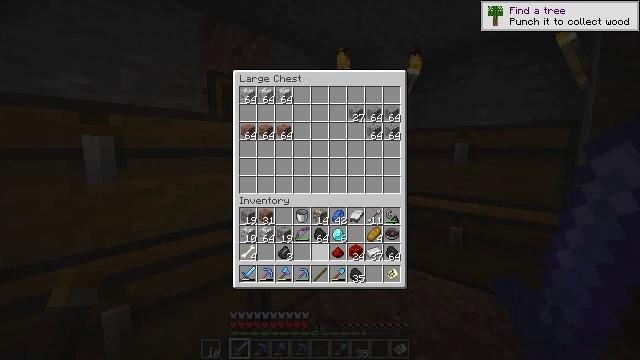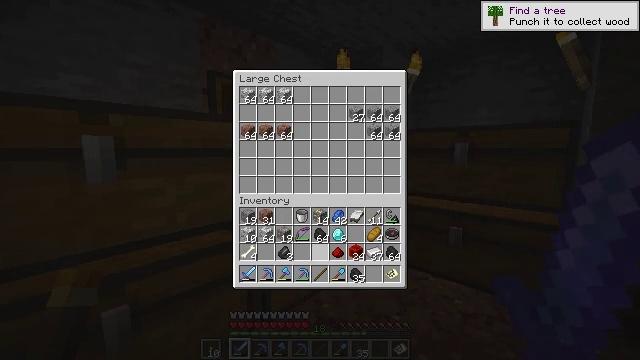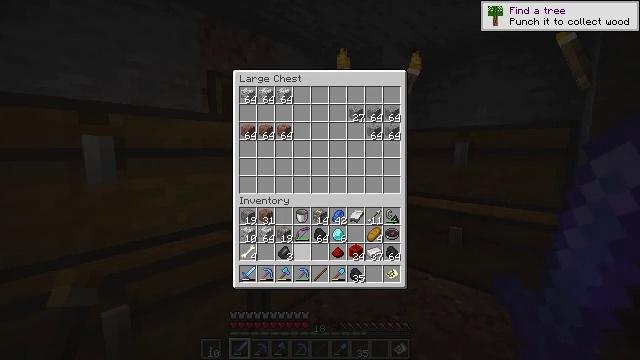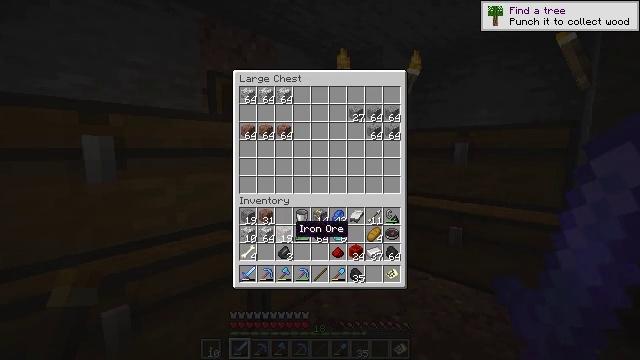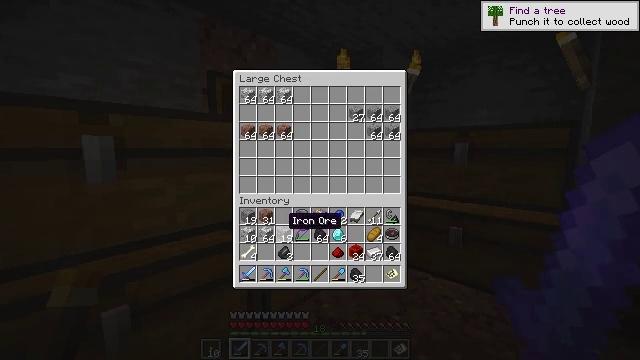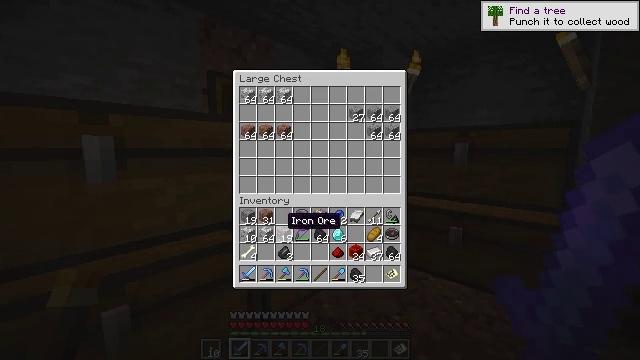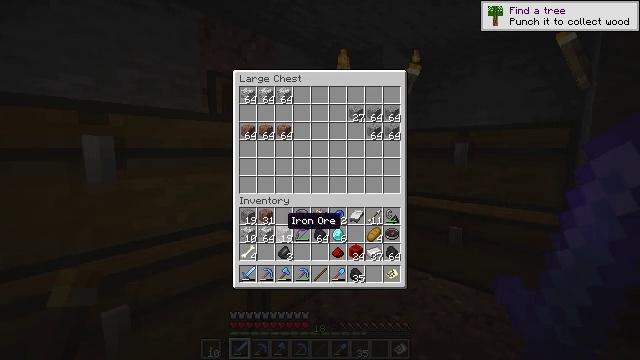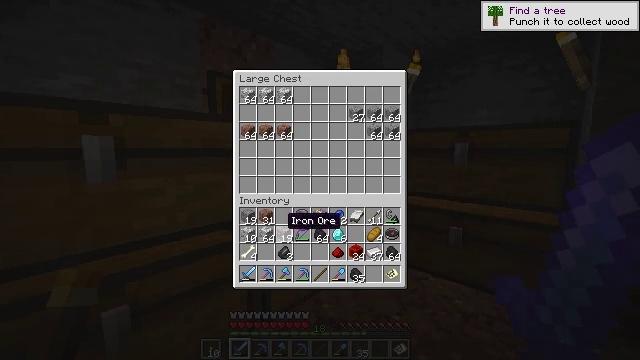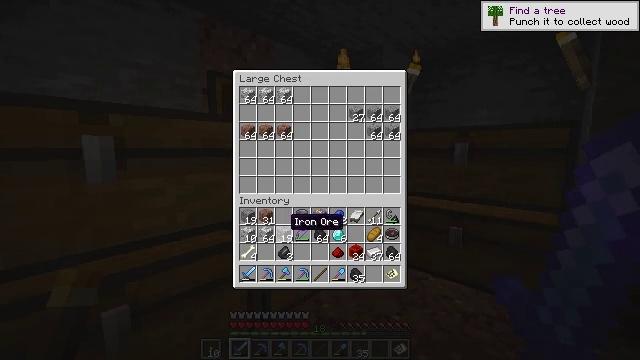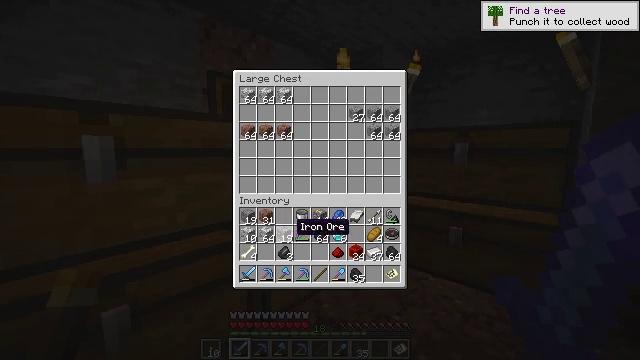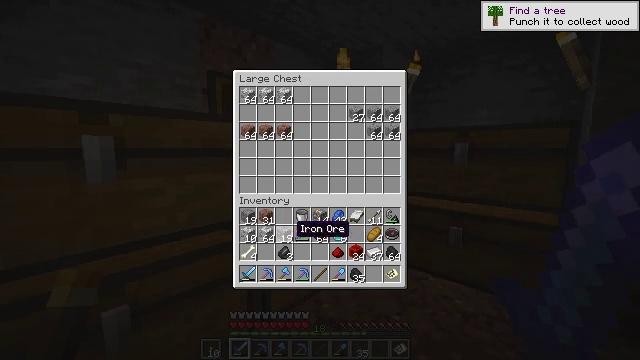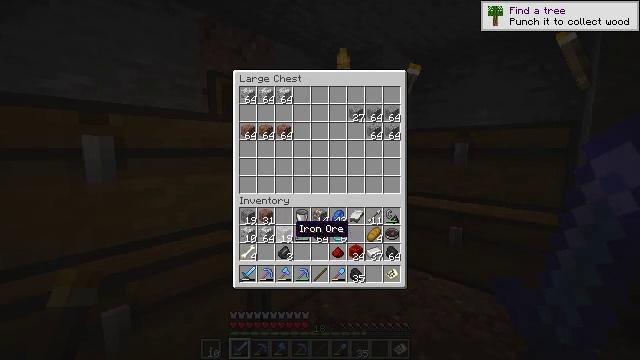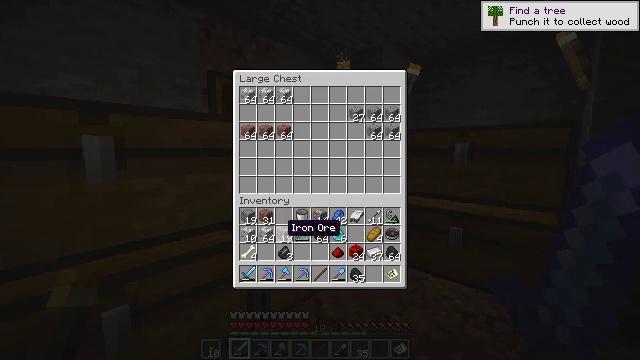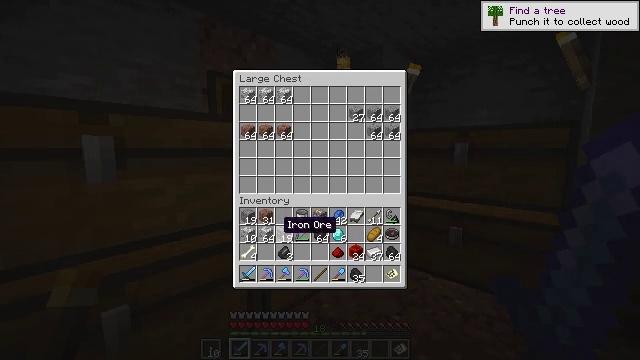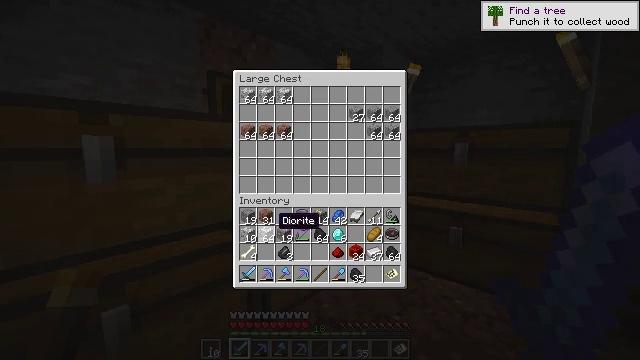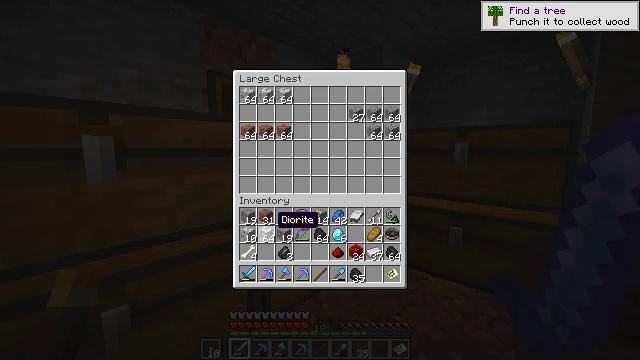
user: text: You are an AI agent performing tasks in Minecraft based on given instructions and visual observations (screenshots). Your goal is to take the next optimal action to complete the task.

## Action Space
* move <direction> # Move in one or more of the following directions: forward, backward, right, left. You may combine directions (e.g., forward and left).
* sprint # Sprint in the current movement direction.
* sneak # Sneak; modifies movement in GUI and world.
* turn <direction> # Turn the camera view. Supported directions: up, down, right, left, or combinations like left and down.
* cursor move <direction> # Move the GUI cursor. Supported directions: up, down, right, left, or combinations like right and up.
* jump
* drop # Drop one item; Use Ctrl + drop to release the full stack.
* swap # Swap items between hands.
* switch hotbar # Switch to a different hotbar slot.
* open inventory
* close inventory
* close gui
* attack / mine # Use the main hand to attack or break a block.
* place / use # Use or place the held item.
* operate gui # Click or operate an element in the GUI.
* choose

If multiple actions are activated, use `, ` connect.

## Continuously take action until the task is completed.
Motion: motion action
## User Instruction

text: Open the crafting grid, place coal to craft a coal block.
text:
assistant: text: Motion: no_op
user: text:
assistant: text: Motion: cursor move left
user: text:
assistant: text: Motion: cursor move left
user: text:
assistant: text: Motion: cursor move left and up
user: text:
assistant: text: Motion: no_op
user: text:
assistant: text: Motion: no_op
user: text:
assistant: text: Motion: no_op
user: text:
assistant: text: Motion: no_op
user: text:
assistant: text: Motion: no_op
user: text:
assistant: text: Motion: no_op
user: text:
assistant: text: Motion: no_op
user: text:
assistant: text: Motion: cursor move left
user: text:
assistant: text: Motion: no_op
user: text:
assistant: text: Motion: no_op
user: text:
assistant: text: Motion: no_op
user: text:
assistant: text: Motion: no_op
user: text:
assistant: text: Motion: no_op
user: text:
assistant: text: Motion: no_op
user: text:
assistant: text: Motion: no_op
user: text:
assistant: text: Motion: no_op
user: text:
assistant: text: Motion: no_op
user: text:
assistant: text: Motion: no_op
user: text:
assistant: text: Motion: no_op
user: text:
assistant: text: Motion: no_op
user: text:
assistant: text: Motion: no_op
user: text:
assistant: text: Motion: no_op
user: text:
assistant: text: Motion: operate gui
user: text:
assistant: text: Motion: operate gui
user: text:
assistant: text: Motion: operate gui
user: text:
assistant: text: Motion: no_op